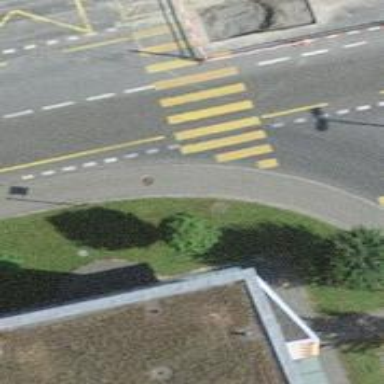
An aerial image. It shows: Kerb barrier.